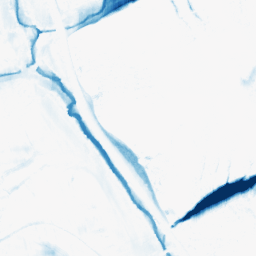
Category: morphological
Decomposition family: morphological_ellipse
Decomposition parameters: operation: closing
width: 30
height: 10
Upsampling method: sinc_blackman
Upsampling parameters: scale: 2
kernel_size: 8
Upsampling scale: 2